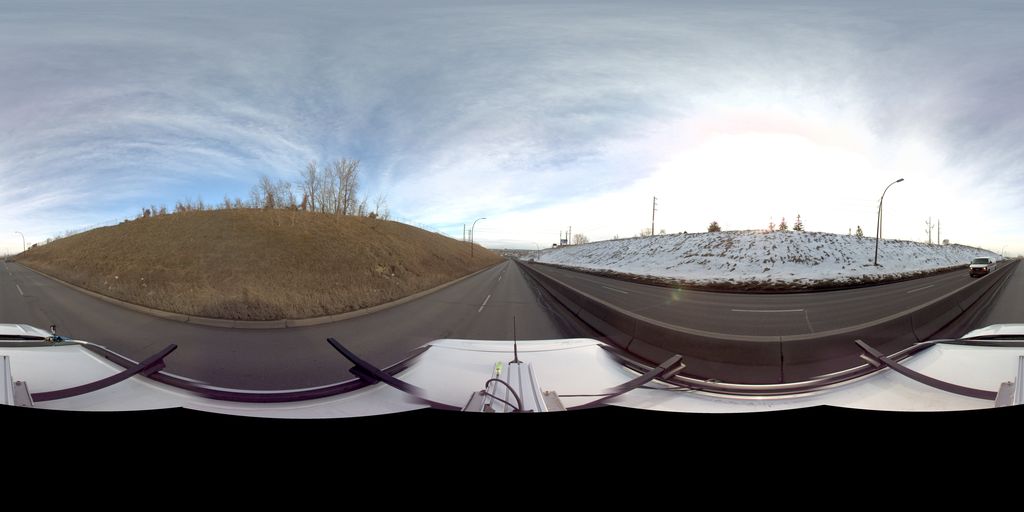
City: calgary